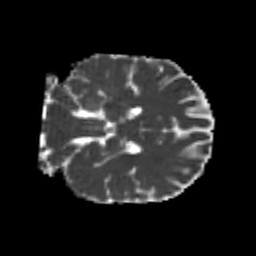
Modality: MD
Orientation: coronal
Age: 24
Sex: male
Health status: healthy
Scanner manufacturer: philips
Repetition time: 7.39 s
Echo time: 0.08599 s